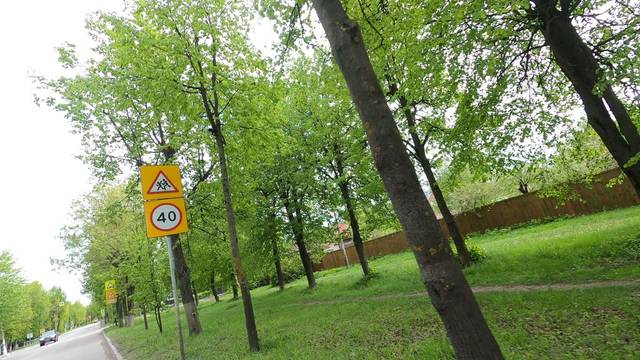
Region: Russia
Coordinates: 55.079, 38.795